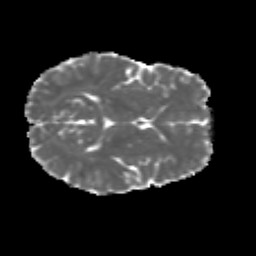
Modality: MD
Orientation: axial
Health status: ill
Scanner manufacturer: siemens
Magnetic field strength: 3 T
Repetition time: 13.7 s
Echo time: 0.098 s